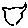
Label: cat